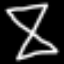
Label: hourglass